Question: How to solbe this memory leak ... I even release it at the end as in the pic but its still there. In if statment almost 10-15 condition its using like the given code... But at the end I release it.

'''
LoginResponse *response = [[LoginResponse alloc] initWithMessageString: messageString];
ServerMessage *ackMessage = [[ServerMessage alloc] initWithMessageToAck:response];
[[NSNotificationCenter defaultCenter] postNotificationName:@"SendMessageToServer" object:ackMessage];
[[NSNotificationCenter defaultCenter] postNotificationName:@"LoginResponseReceived" object:response];
'''
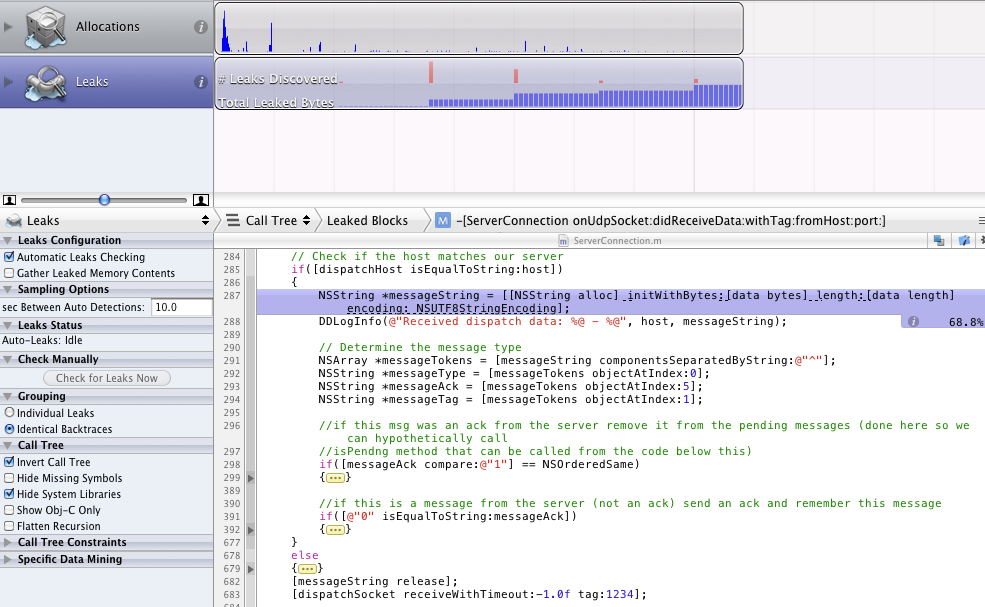
Answer: You're releasing 'messageString'. What you're doing is this:
'''
// there's a messageString
if(...){
NSString* messageString= [[NSString alloc] init ... ]
// you're declaring new messageString,
// not related to the outer messageString
...
// and you didn't release the inner messageString.
// The pointer messageString just goes away.
}
[messageString release]; // you're releasing outer messageString, not inner messageString.
'''
Perform "Analyze" from XCode. (It's below the "build" menu item.) I think that should capture this problem of forgetting to release the inner 'messageString'. Use "Analyze" before running Instruments.